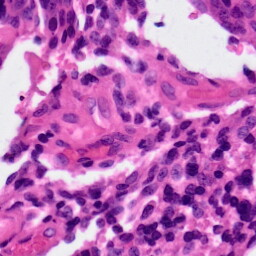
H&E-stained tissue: Ovarian